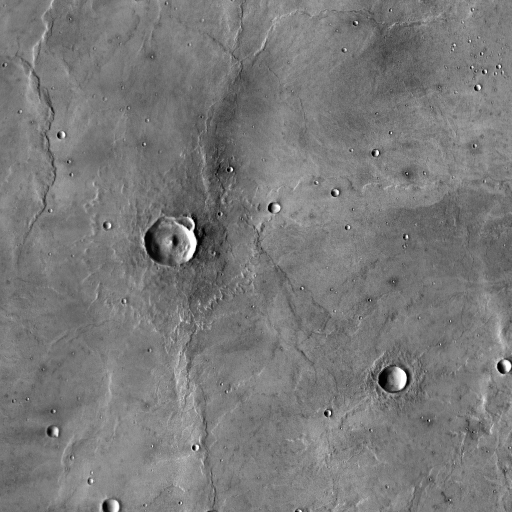
Crater classes present: Background, Other, Layered, Secondary